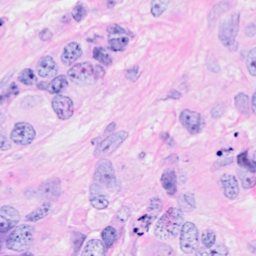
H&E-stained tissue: Breast